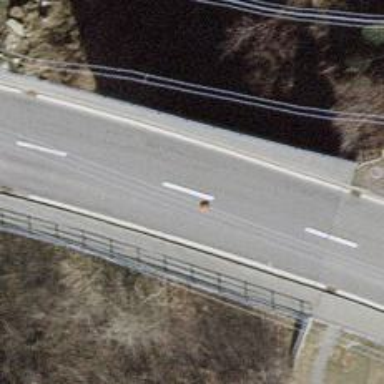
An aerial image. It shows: Secondary road with asphalt surface and cycle lane on the left. The road crosses over viaduct bridge.